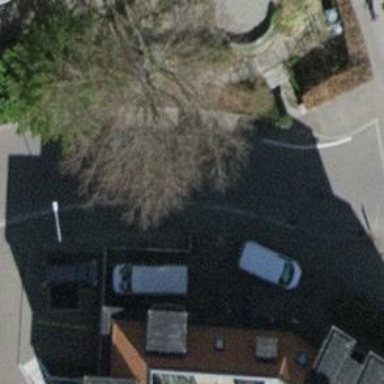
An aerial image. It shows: Residential road with sidewalk on the left.